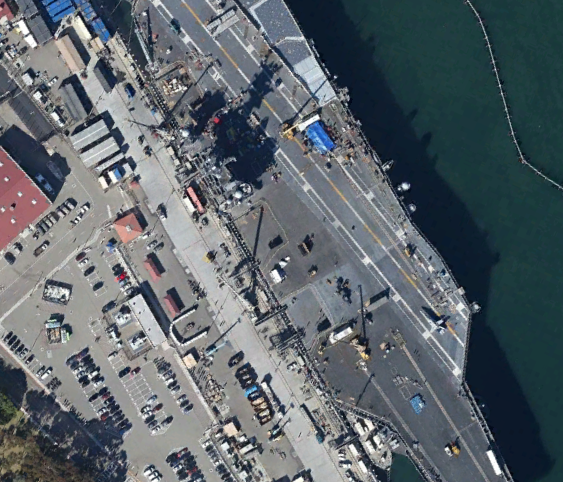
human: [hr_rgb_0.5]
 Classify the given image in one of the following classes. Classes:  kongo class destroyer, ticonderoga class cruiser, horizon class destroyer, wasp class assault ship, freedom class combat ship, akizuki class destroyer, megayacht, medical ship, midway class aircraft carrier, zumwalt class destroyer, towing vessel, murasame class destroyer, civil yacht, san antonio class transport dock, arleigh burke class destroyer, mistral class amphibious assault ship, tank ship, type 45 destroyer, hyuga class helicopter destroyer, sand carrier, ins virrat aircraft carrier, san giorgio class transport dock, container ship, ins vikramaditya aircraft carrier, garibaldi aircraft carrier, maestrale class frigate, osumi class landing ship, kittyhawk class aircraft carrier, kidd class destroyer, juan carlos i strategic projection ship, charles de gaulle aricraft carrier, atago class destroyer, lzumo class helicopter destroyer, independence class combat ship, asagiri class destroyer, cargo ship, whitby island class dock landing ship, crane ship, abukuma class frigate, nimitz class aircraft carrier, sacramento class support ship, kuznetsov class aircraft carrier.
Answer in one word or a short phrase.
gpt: Nimitz class aircraft carrier